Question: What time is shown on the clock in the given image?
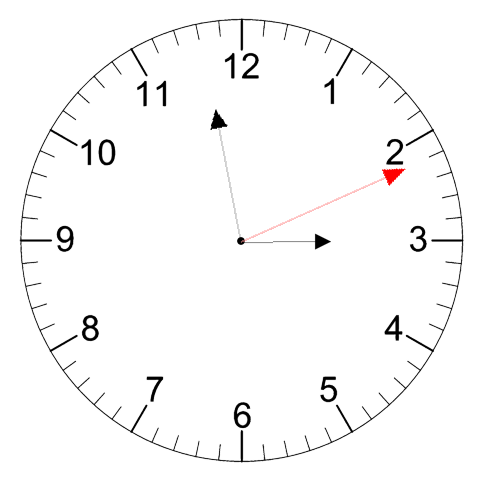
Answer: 02:58:11